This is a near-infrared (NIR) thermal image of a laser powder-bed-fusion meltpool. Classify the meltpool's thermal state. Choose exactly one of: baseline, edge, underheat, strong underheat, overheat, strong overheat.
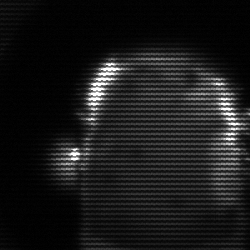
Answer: baseline